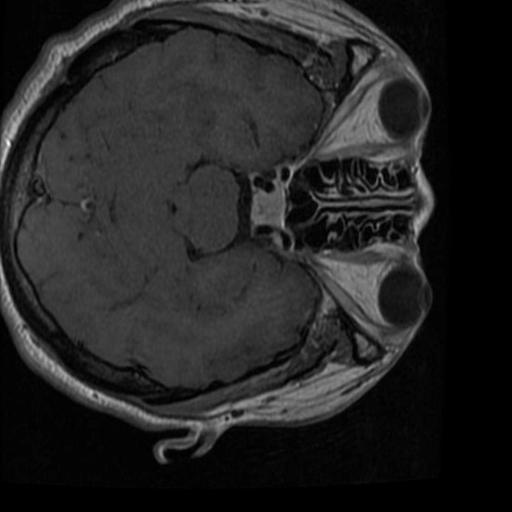
Label: brain_tumor